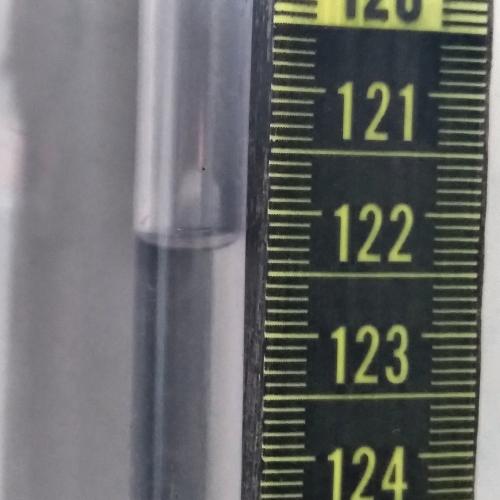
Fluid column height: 122.3 cm